Question: What is the reading of this measurement?
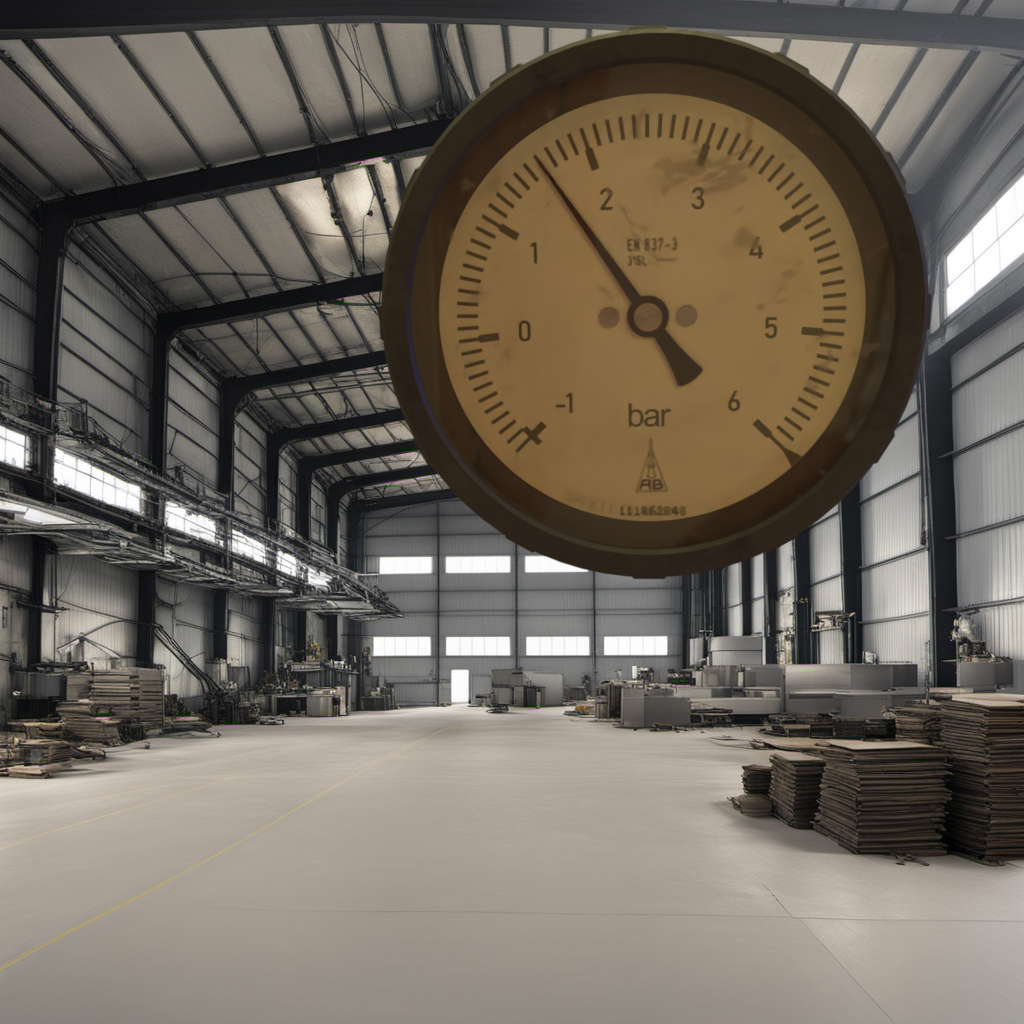
Answer: The result is 1.6
Question: What is the value range of the measurement in the image?
Answer: The range is from -1 to 6
Question: What is the minimum and maximum value range of the measurement in the image?
Answer: The minimum value is -1 and the maximum value is 6